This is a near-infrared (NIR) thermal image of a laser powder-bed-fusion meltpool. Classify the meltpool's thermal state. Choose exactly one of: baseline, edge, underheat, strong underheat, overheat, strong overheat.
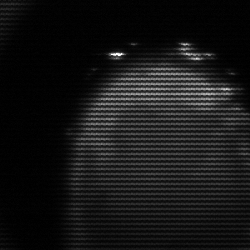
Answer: edge